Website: walmart
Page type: payment
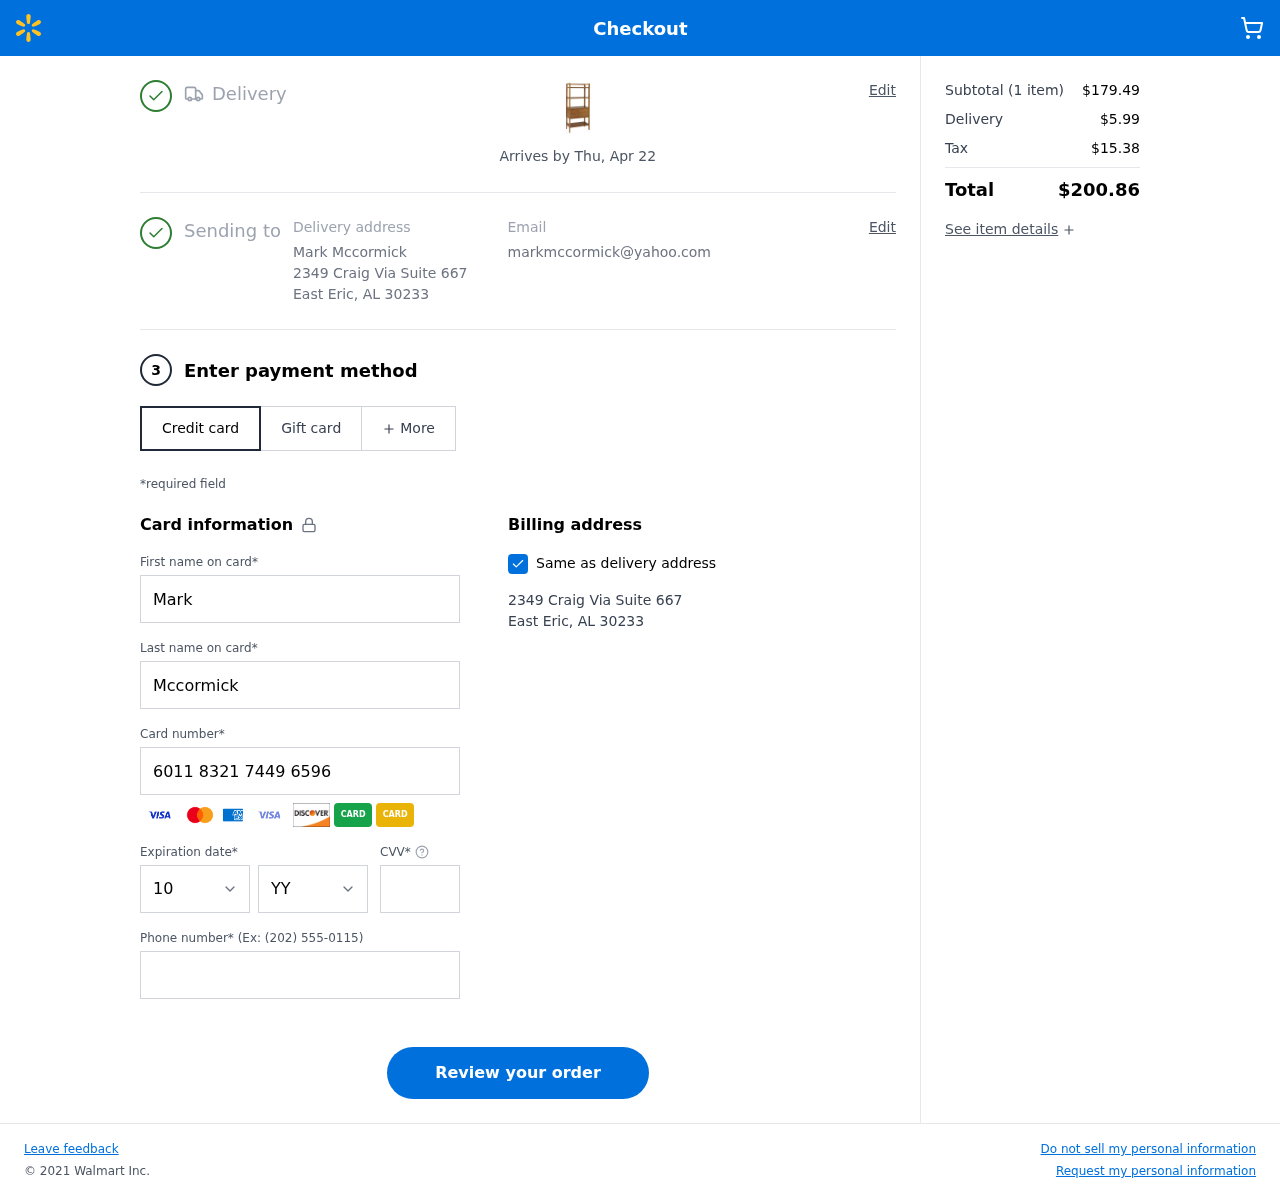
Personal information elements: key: PII_CARD_CVV
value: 679
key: PII_CARD_EXPIRY_MONTH
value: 10
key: PII_CARD_EXPIRY_YEAR
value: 26
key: PII_CARD_NUMBER
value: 6011 8321 7449 6596
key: PII_CITY
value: East Eric
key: PII_EMAIL
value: markmccormick@yahoo.com
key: PII_FIRSTNAME
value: Mark
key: PII_FULLNAME
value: Mark Mccormick
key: PII_LASTNAME
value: Mccormick
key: PII_PHONE
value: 6572775342
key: PII_POSTCODE
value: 30233
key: PII_STATE_ABBR
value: AL
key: PII_STREET
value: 2349 Craig Via Suite 667
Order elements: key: ORDER_DELIVERY_DATE
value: Arrives by Thu, Apr 22
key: ORDER_NUM_ITEMS
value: (1 item)
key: ORDER_SUBTOTAL
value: $179.49
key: ORDER_SHIPPING_COST
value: $5.99
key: ORDER_TAX
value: $15.38
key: ORDER_TOTAL
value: $200.86